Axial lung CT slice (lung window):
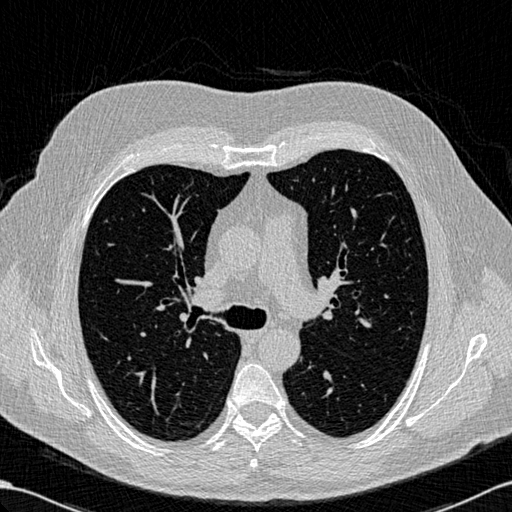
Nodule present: no